Interaction volume radius: 5 \u00c5
Interaction volume height: 30 \u00c5
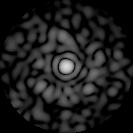
Disorder parameter: 0.825